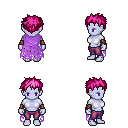
a pixel art fantasy rpg character, female body template, dark elf, purple skin, maroon tattered cape, magenta pants, pink bedhead hairstyle, cloth bracers, four views (front, back, left, right), 2x2 character sprite sheet, small pixel art, hard edges, no anti-aliasing